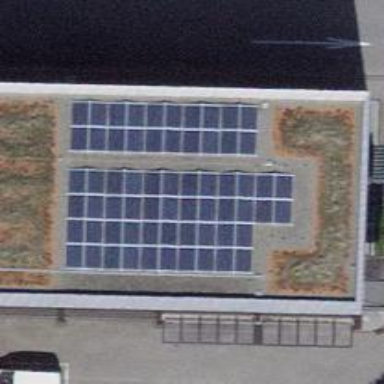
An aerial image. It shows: Solar power generator with photovoltaic panels.